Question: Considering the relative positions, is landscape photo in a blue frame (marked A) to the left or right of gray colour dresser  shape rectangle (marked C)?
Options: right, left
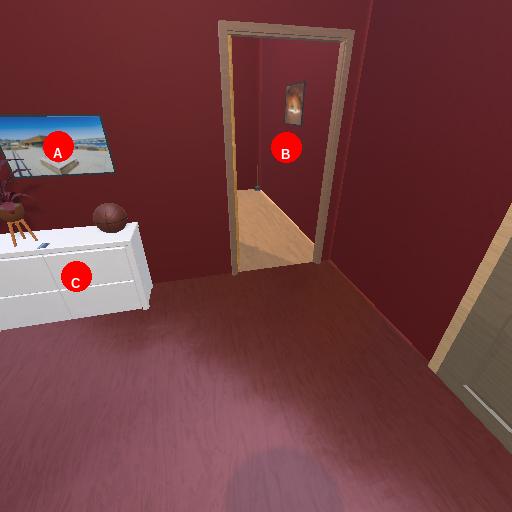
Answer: right